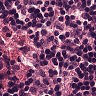
Metastatic tissue present: no